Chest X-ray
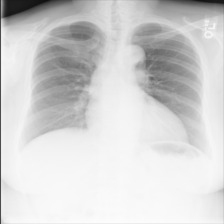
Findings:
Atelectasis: negative
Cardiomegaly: negative
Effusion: negative
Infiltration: negative
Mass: negative
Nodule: negative
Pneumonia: negative
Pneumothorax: negative
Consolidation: negative
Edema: negative
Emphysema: negative
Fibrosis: negative
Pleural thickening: negative
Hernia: negative